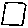
Label: square